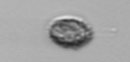
Label: Pseudochattonella_farcimen